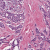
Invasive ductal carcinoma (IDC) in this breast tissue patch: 1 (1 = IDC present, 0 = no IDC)